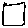
Label: square